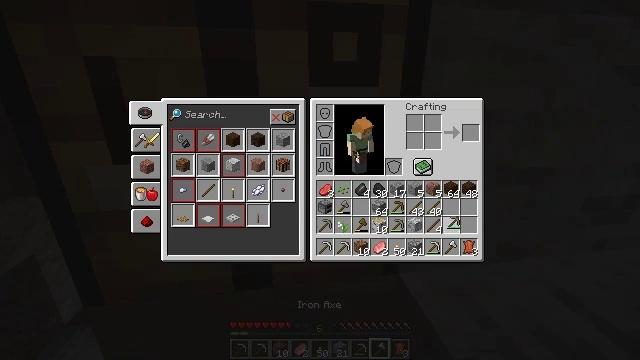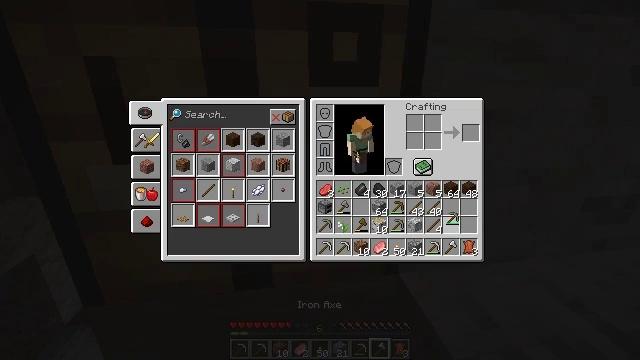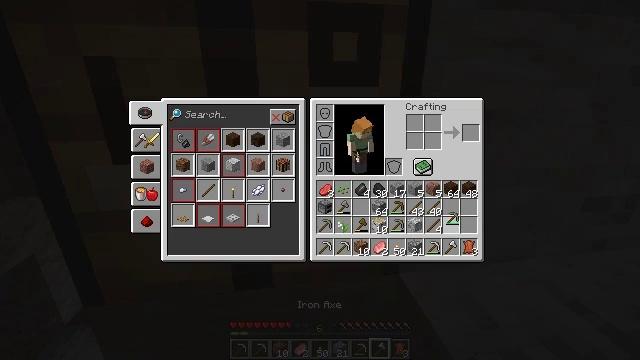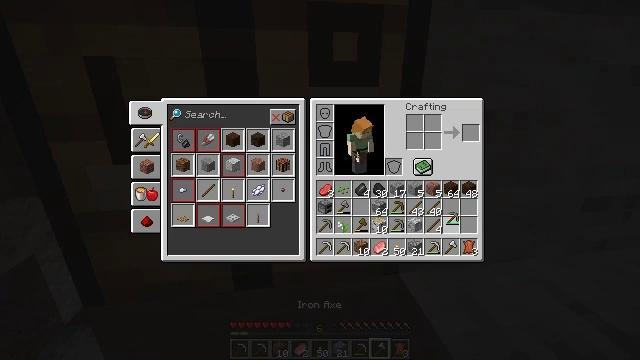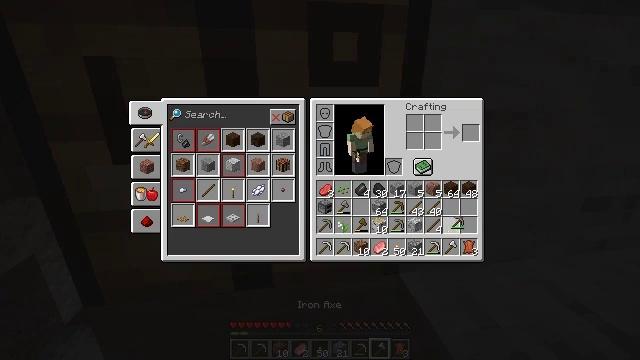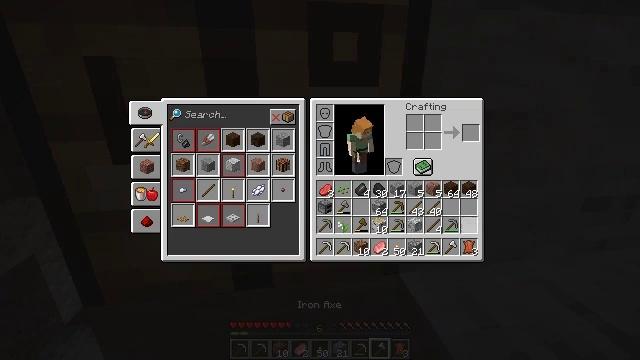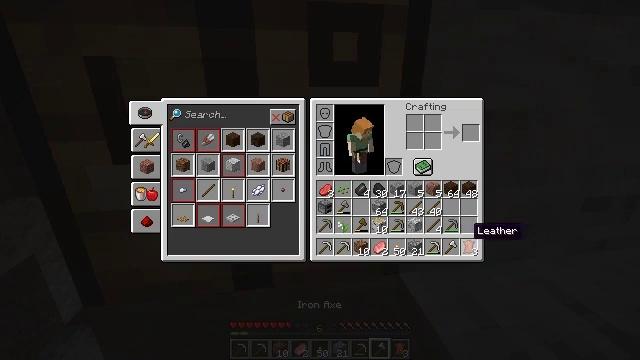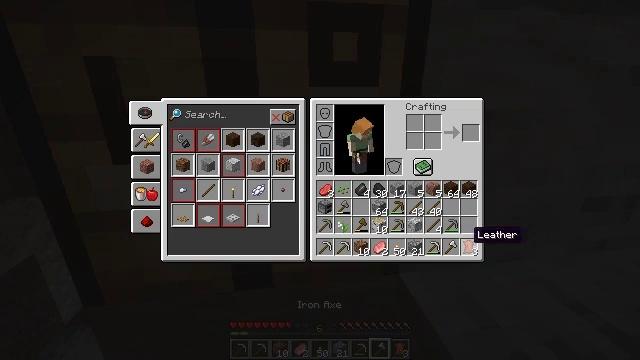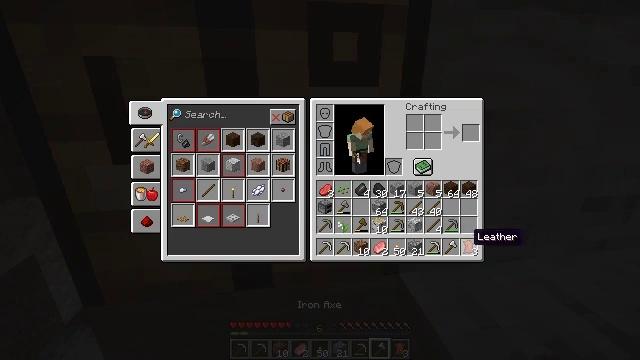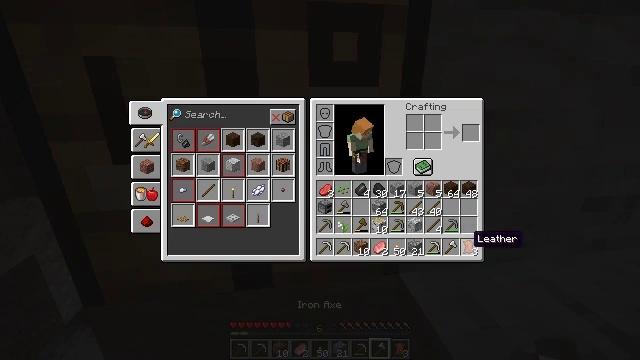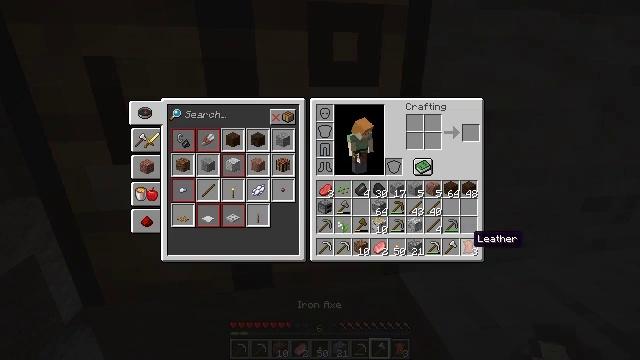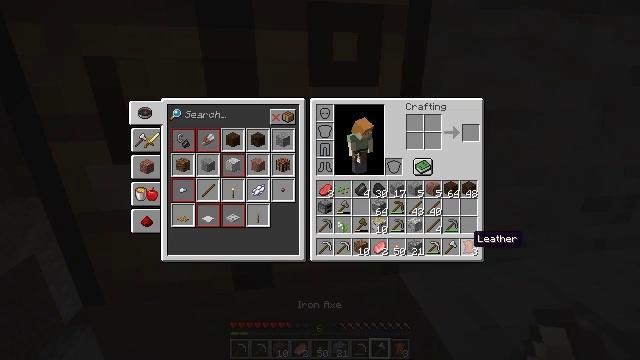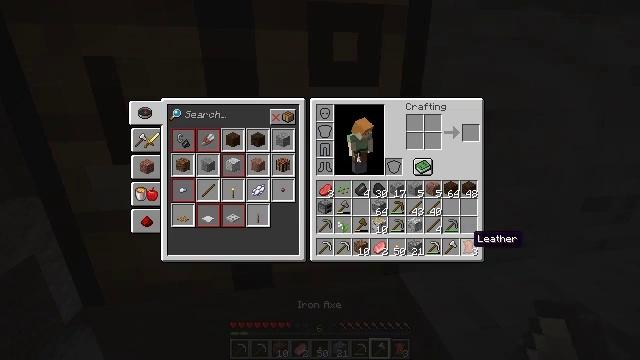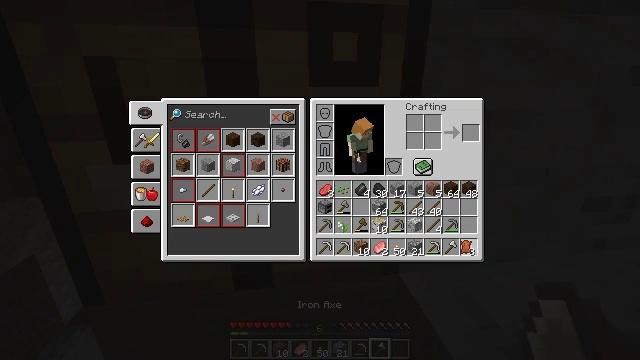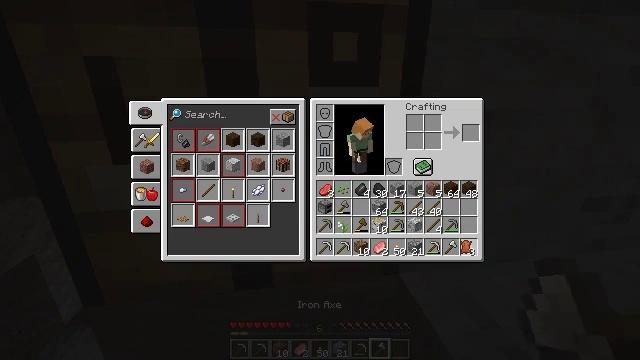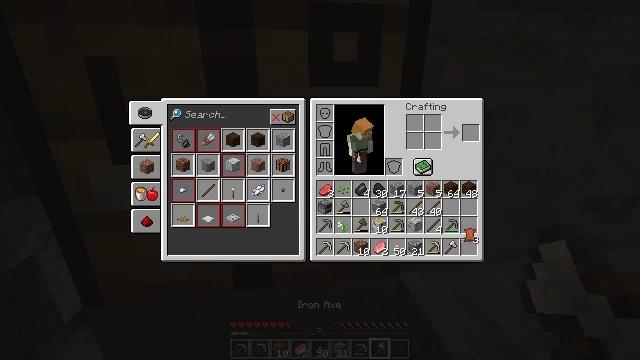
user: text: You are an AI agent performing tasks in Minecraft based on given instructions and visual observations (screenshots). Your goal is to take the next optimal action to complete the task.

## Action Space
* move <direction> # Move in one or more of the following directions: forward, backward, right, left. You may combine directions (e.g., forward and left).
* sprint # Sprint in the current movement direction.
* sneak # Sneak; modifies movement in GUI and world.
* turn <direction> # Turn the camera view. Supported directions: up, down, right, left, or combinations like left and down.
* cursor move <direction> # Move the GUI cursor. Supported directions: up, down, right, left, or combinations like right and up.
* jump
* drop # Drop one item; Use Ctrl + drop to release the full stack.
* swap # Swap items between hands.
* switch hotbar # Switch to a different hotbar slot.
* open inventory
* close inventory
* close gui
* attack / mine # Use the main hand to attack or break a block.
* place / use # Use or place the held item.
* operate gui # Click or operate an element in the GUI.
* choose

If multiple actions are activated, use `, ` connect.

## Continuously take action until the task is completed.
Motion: motion action
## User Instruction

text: Recycle the crafting table.
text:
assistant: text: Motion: no_op
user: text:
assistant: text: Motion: operate gui
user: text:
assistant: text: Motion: operate gui
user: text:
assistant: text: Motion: operate gui
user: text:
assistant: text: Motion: cursor move right and down
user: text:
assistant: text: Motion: cursor move down
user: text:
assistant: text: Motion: no_op
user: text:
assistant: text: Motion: no_op
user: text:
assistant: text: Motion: no_op
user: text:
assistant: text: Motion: no_op
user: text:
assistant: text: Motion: no_op
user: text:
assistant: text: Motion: no_op
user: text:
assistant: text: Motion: operate gui
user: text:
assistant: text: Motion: operate gui
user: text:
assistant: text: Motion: cursor move up
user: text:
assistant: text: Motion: cursor move up
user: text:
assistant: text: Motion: no_op
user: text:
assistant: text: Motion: no_op
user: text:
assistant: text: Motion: cursor move up
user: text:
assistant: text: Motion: no_op
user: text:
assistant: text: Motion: no_op
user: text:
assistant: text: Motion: no_op
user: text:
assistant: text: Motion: no_op
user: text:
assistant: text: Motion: no_op
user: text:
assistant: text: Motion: no_op
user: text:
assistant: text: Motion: operate gui
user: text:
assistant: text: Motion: operate gui
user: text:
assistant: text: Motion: no_op
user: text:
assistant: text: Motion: no_op
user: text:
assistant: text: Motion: no_op